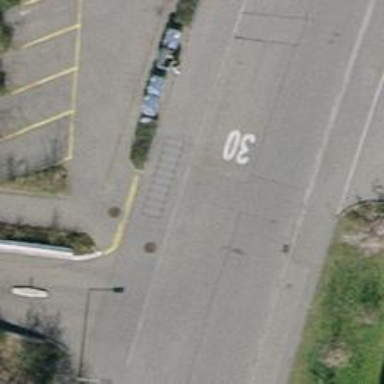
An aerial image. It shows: Unmarked road crossing.